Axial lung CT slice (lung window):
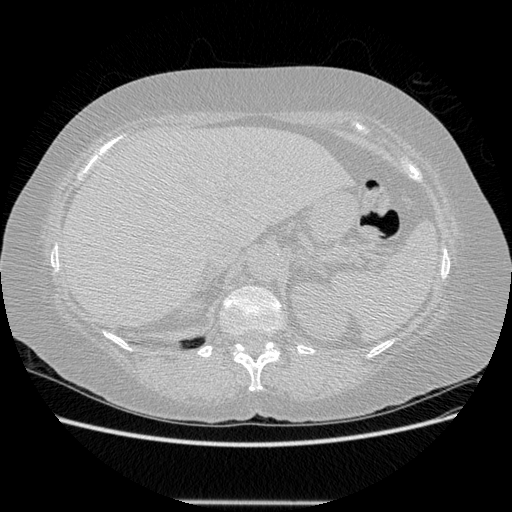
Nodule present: no